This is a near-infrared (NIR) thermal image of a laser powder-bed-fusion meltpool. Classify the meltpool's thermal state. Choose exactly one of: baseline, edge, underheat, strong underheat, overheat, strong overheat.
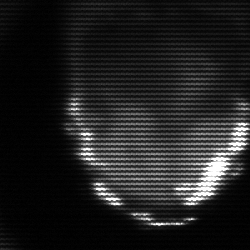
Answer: edge